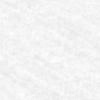
Label: change